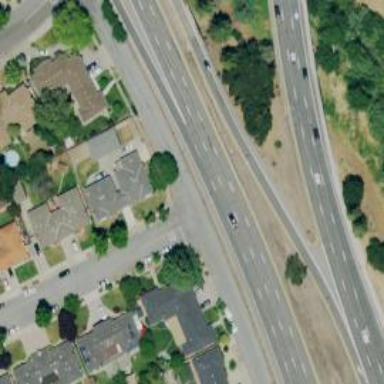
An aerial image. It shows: Trunk link highway.